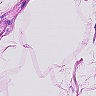
Metastatic tissue present: no